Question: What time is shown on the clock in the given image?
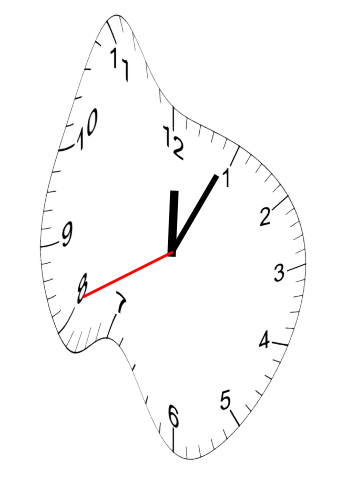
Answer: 12:04:41